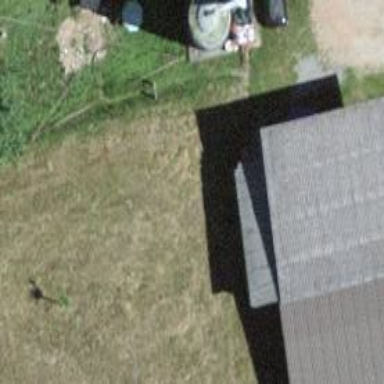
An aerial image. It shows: Rural barn.